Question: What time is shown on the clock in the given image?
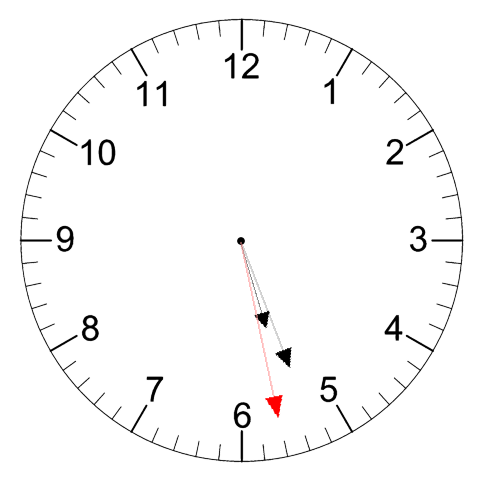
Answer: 05:26:28